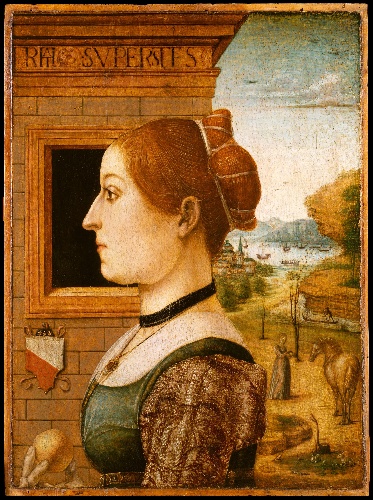
Title: Portrait of a Woman, possibly Ginevra d'Antonio Lupari Gozzadini
Artist: Maestro delle Storie del Pane
Artist bio: Italian (Emilian), active late 15th century
Date: 1494?
Object type: Painting
Classification: Paintings
Medium: Tempera on wood
Dimensions: Overall 19 3/4 x 14 5/8 in. (50.2 x 37.1 cm); painted surface 19 1/8 x 14 1/8 in. (48.6 x 35.9 cm)
Department: Robert Lehman Collection
Credit line: Robert Lehman Collection, 1975
Accession year: 1975
Repository: Metropolitan Museum of Art, New York, NY
Tags: Portraits|Profiles|Women|Horses|Coat of Arms